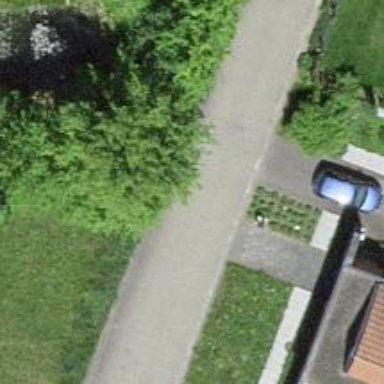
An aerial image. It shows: Hedge acting as barrier.